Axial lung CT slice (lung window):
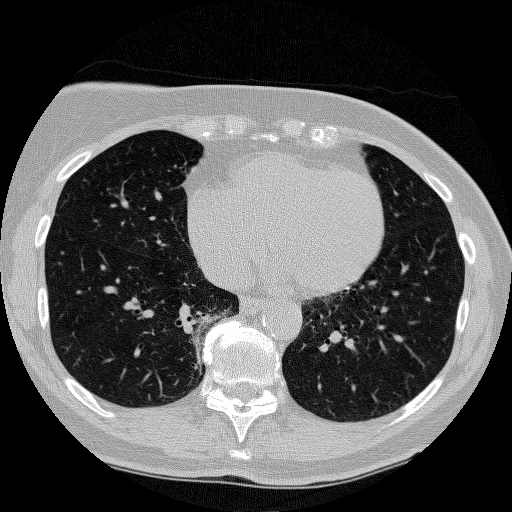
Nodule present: no